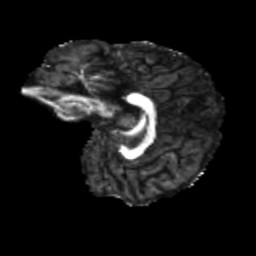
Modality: FA
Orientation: sagittal
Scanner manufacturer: siemens
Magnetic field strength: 3 T
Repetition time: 4 s
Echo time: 0.0594 s